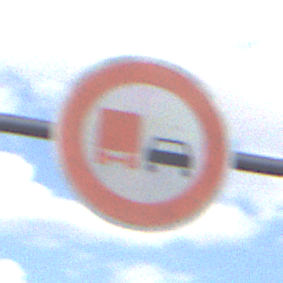
Verkehrszeichen: UeberholverbotKraftfahrzeuge
Umgebung: Outdoor, Nature
Tageszeit: Midday
Wetter: PartlyCloudy
Licht: Natural
Jahreszeit: NotSpecified
Kontrast: LowContrast